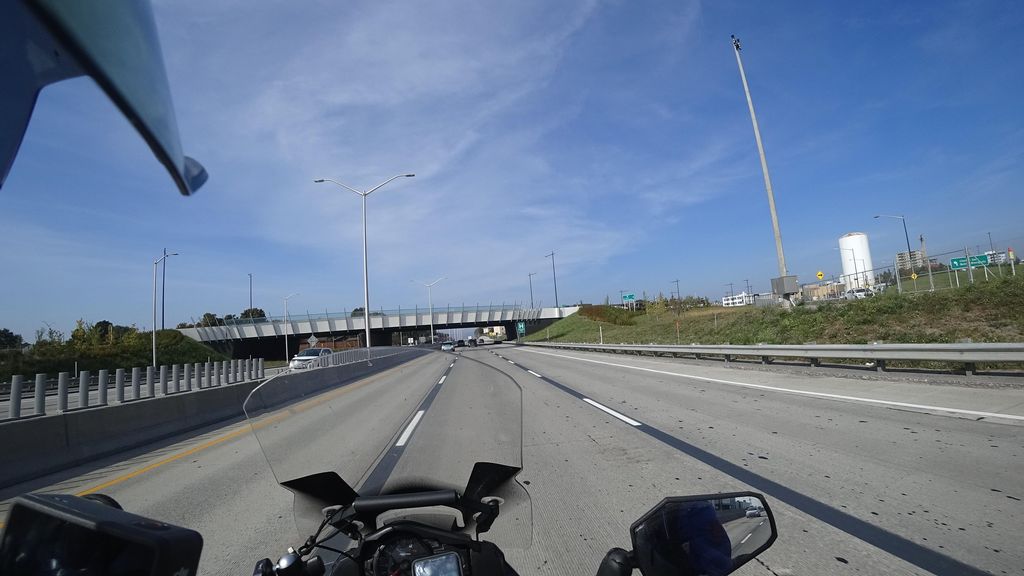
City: quebec_city